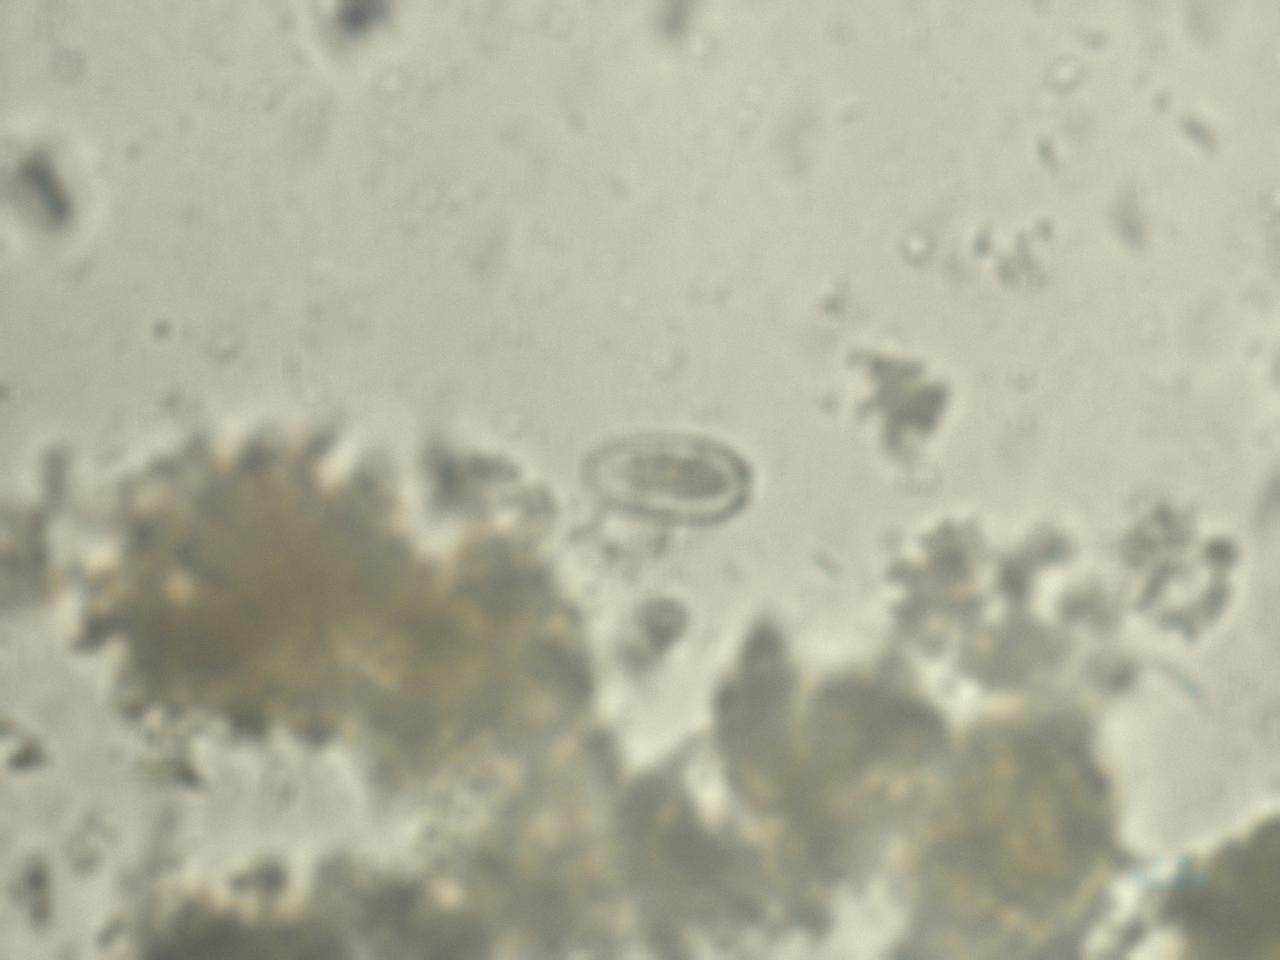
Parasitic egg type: Capillaria philippinensis